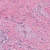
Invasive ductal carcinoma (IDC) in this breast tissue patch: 0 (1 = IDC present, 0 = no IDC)